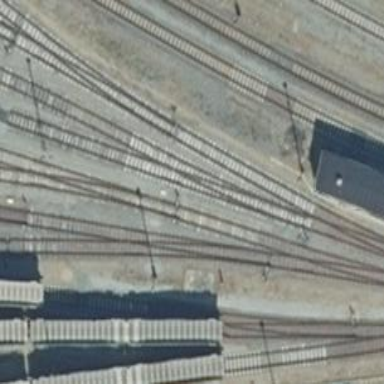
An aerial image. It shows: Railway switch.